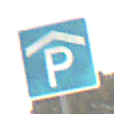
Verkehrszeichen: Parkhaus
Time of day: MorningAfternoon
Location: Outdoor (Nature)
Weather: Overcast
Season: NotSpecified
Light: Natural